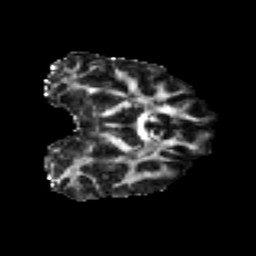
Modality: FA
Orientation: coronal
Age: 45
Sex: female
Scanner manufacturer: ge
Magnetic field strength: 3 T
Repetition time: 7.8 s
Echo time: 0.0606 s